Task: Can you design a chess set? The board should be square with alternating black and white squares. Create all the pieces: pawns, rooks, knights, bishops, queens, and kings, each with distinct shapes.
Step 5363:
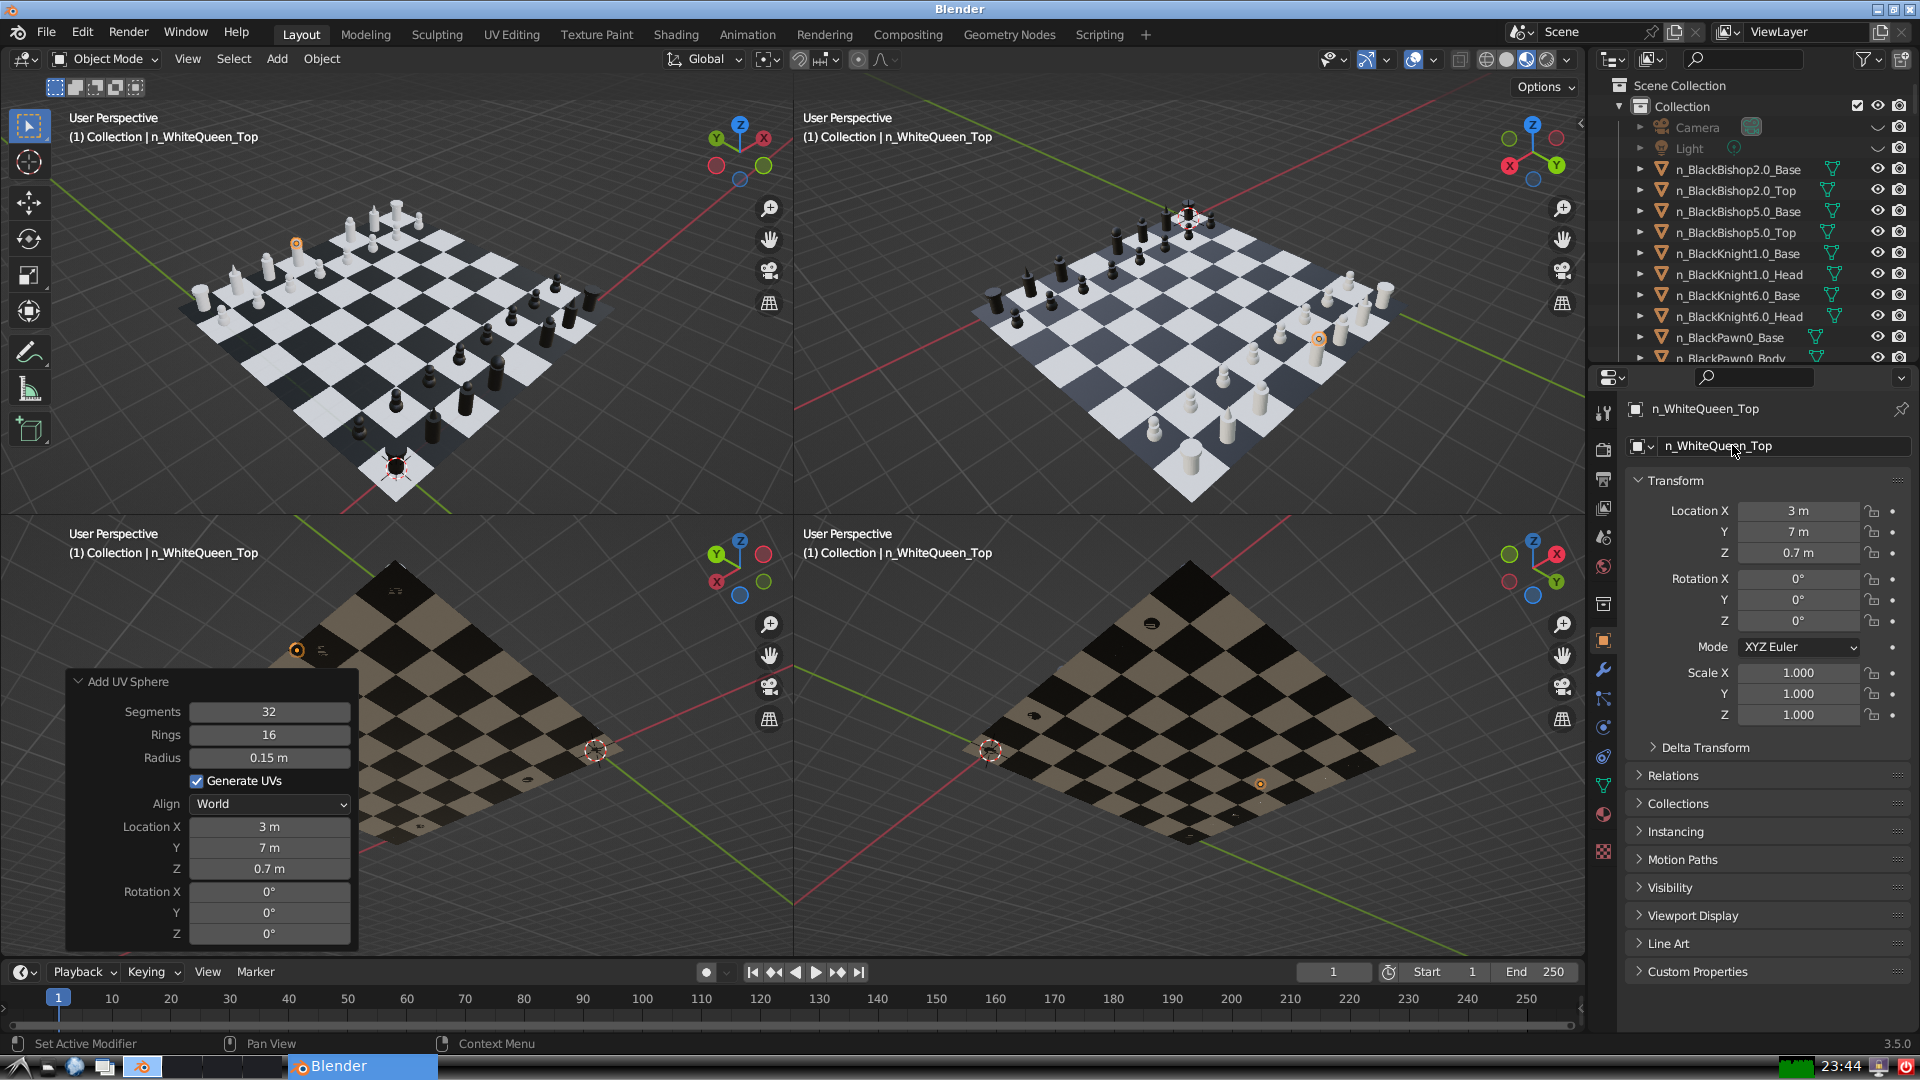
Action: {"mouse_move": [1603, 815]}